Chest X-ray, AP view. Patient: 45 years old, sex F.
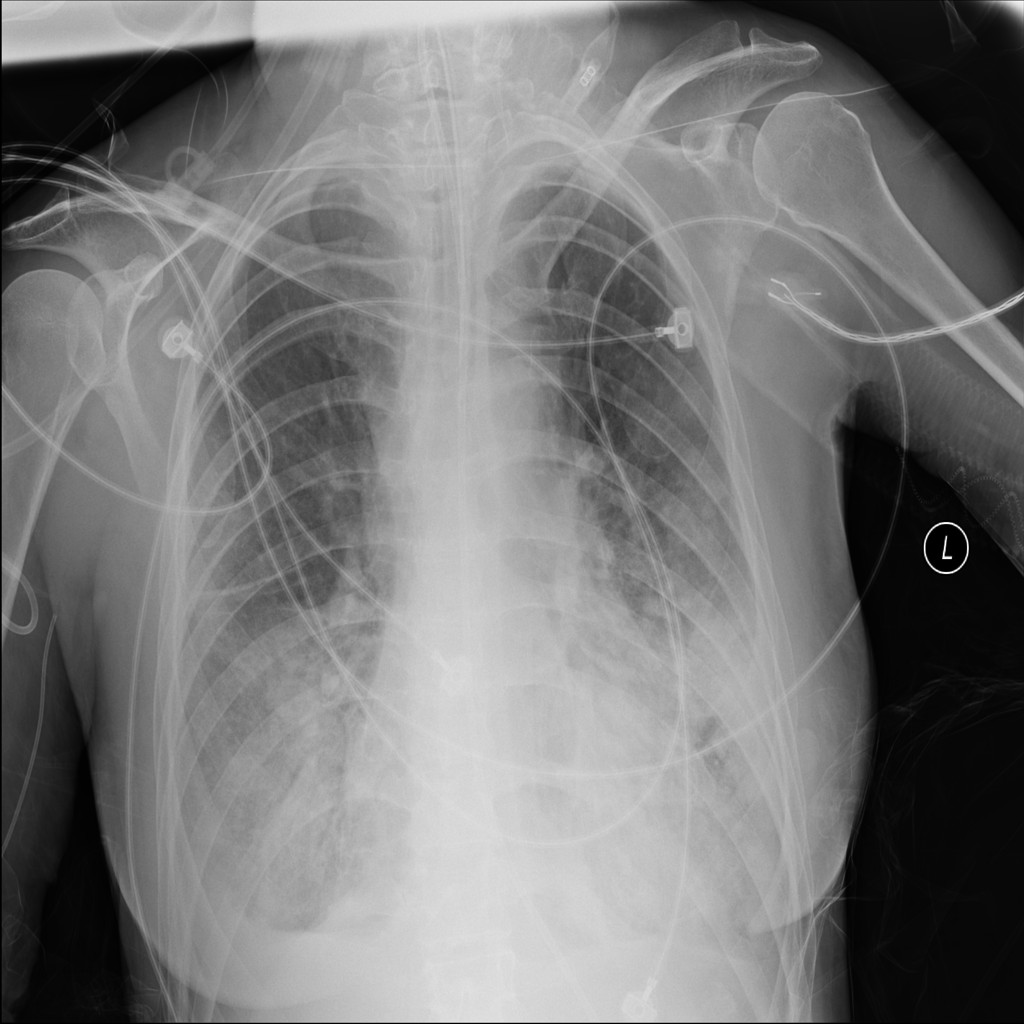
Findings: No Finding